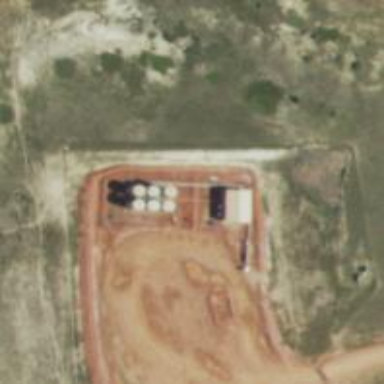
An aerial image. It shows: Storage tank that is man-made.